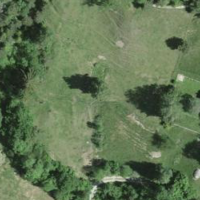
EUNIS habitat code: 43
Species observed at this site:
Anthericum ramosum
Cephalanthera longifolia